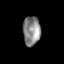
Tissue: skin
Cell type: Epithelial cells
Senescence score: 0.2448
Nuclear area (px): 504
Mean DAPI intensity: 134.23